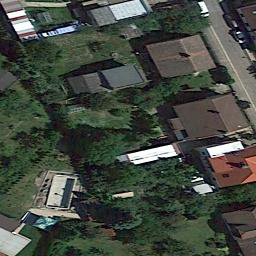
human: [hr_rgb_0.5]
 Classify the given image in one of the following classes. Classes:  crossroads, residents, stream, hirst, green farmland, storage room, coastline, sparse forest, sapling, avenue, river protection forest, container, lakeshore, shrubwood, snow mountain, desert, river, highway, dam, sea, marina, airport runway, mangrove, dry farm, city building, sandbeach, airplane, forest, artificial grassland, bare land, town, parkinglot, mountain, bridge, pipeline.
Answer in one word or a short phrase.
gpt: residents